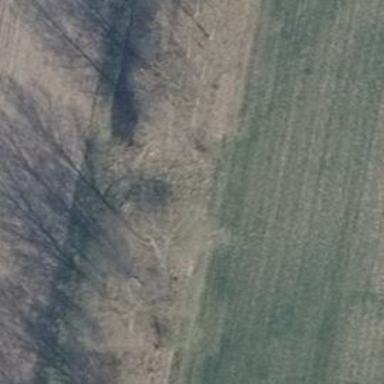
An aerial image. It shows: Row of deciduous broadleaved trees.